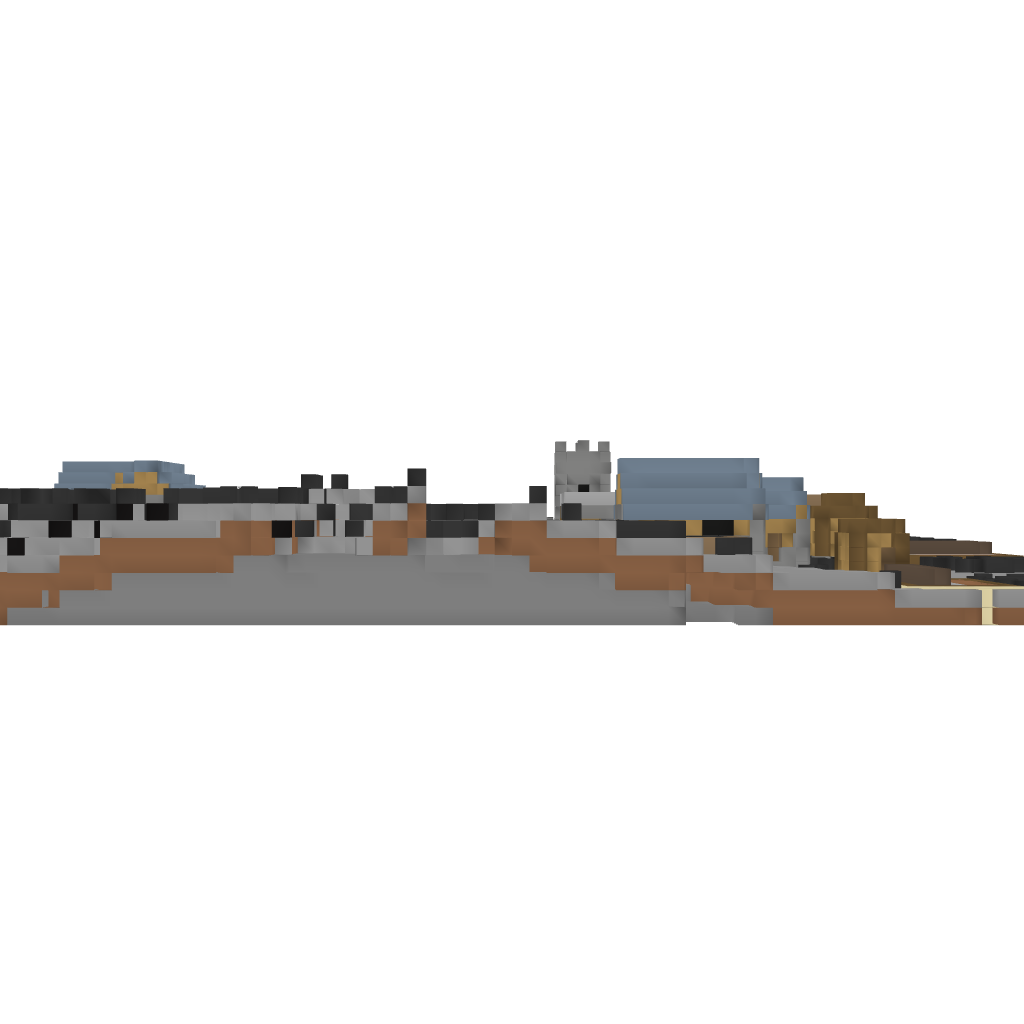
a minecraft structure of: Default NPC town -unfortified-